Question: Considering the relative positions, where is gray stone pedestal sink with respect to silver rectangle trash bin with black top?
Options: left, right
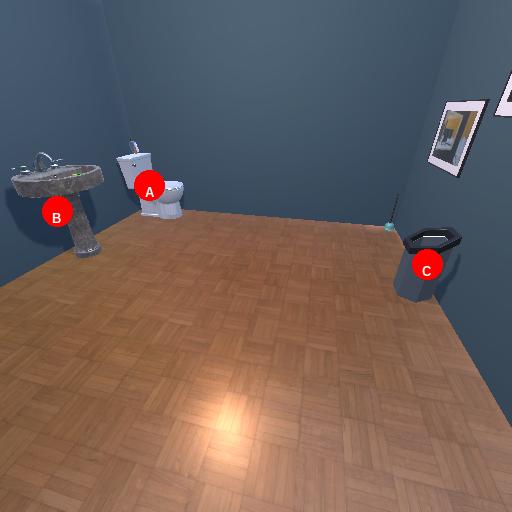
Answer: left